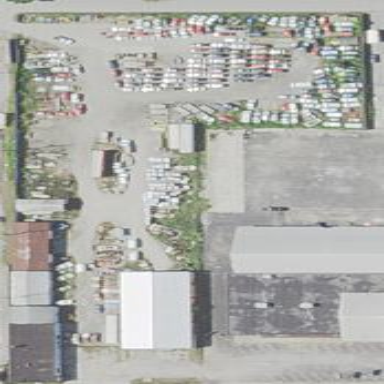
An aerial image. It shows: Scrap yard situated in industrial area.